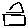
Label: square